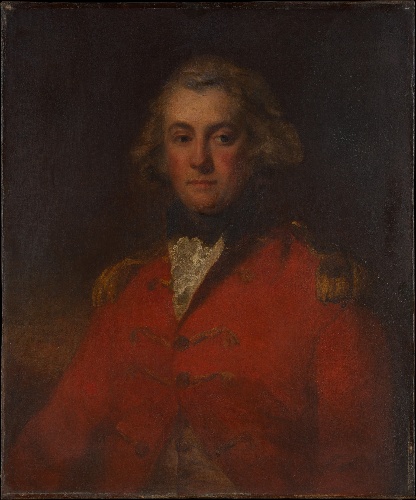
Title: Major Thomas Pechell (1753–1826)
Artist: John Hoppner
Artist bio: British, London 1758–1810 London
Date: 1799
Object type: Painting
Classification: Paintings
Medium: Oil on canvas
Dimensions: 30 x 24 7/8 in. (76.2 x 63.2 cm)
Department: European Paintings
Credit line: Bequest of Helen Swift Neilson, 1945
Accession year: 1946
Repository: Metropolitan Museum of Art, New York, NY
Tags: Men|Portraits